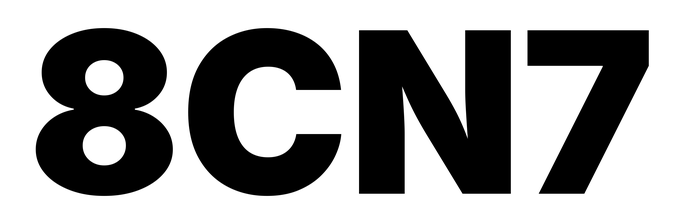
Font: Inter_Black